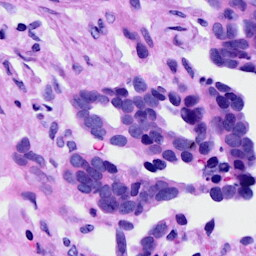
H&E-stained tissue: Ovarian